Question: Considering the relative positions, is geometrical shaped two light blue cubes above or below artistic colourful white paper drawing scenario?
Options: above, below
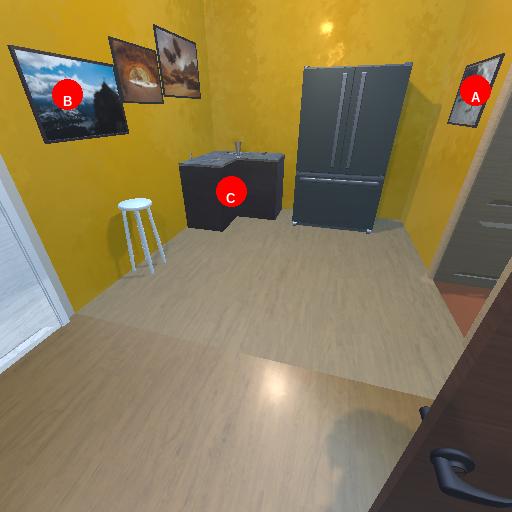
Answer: above